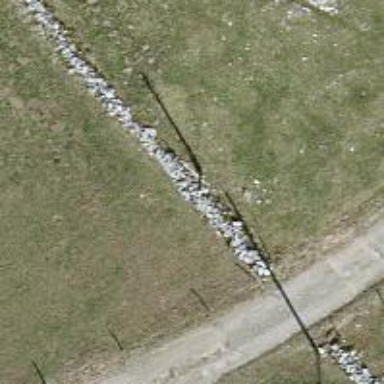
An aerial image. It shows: Wall is shown in the image.